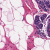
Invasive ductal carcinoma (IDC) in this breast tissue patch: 0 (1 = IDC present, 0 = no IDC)